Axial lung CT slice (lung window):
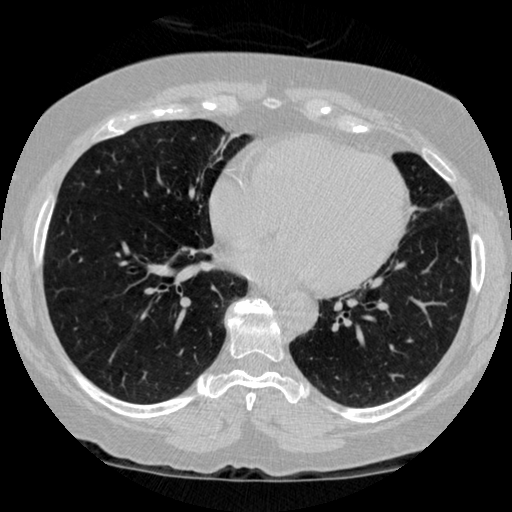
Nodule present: no